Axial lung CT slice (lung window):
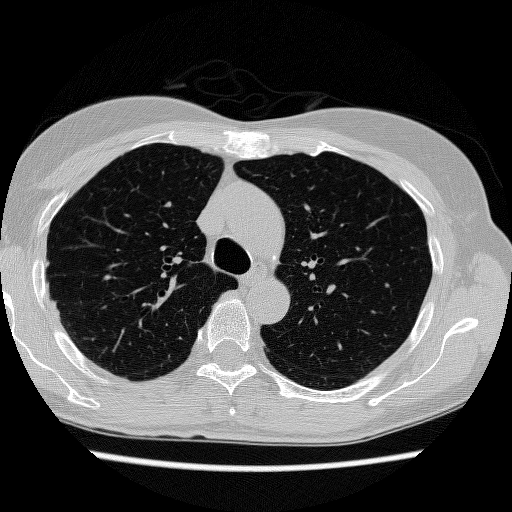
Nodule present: no